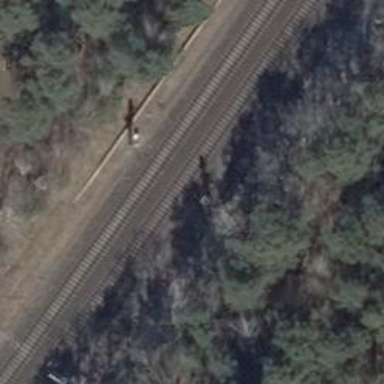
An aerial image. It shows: Railway signal.